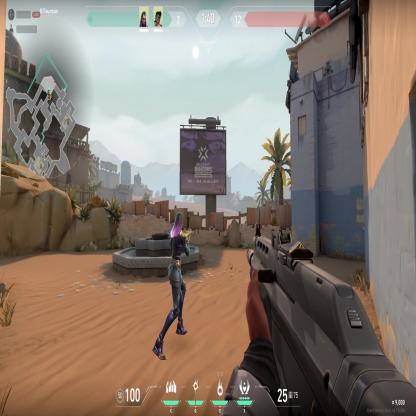
Label: teammate